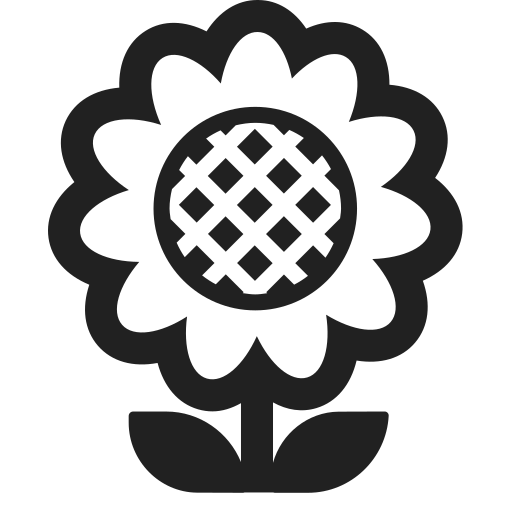
sunflower high contrast